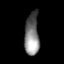
Tissue: prostate
Cell type: B cells
Senescence score: 0.7971
Nuclear area (px): 600
Mean DAPI intensity: 124.893